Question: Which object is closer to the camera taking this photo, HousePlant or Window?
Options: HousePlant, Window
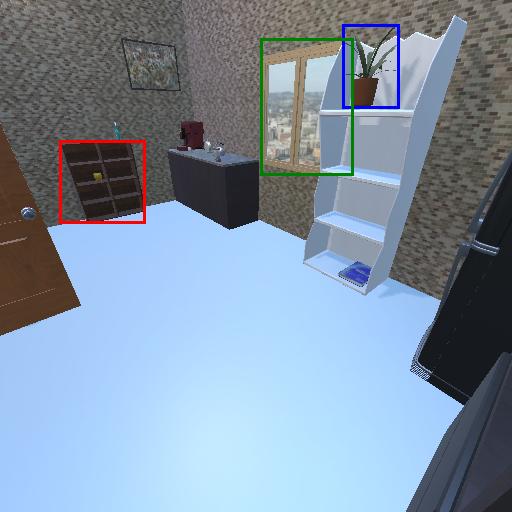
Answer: HousePlant